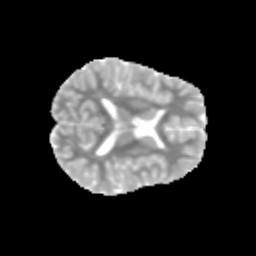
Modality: MD
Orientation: axial
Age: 11
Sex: male
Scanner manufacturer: siemens
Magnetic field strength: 3 T
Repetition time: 3.8 s
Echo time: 0.07 s